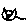
Label: cat